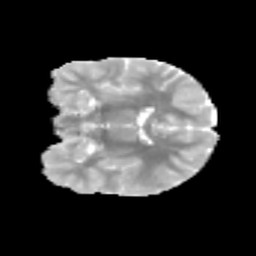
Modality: MD
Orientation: coronal
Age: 11
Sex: male
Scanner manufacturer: siemens
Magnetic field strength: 3 T
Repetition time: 3.8 s
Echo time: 0.07 s